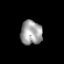
Tissue: prostate
Cell type: T cells
Senescence score: 0.6969
Nuclear area (px): 522
Mean DAPI intensity: 157.81